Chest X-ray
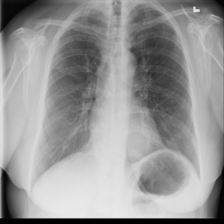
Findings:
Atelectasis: negative
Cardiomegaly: negative
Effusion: negative
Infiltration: negative
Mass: negative
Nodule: negative
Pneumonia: negative
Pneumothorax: negative
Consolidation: positive
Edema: negative
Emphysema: negative
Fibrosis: negative
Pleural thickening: negative
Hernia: negative